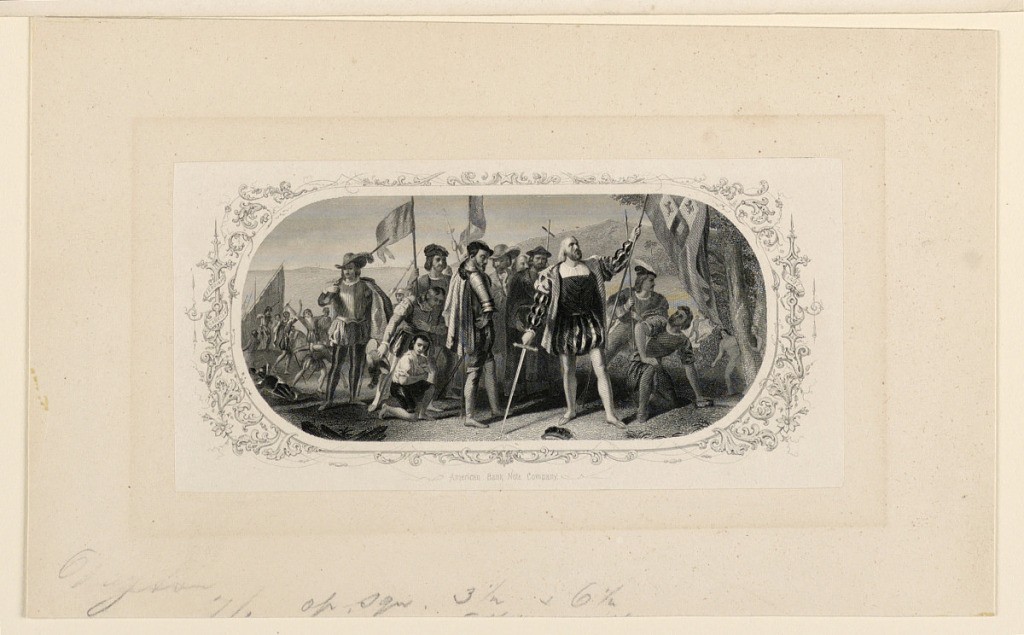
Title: Landing of Columbus
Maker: American Bank Note Co.
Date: ca. 1870
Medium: Engraving in black ink on paper, laid down
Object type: bank note
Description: A composition with rounded corners. Columbus stands in the foreground, right of center, surrounded by his men. He holds his sword in his right hand, and holds aloft a banner in his left hand. Enclosed in foliated frame.